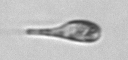
Label: Euglena